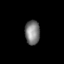
Tissue: lung
Cell type: Myeloid cells
Senescence score: 0.1901
Nuclear area (px): 352
Mean DAPI intensity: 124.366